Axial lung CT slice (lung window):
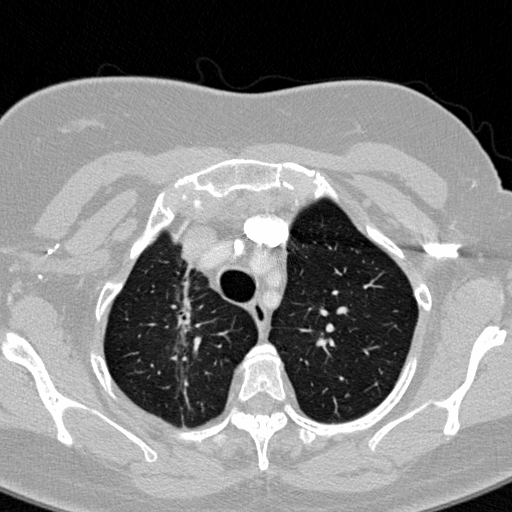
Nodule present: no